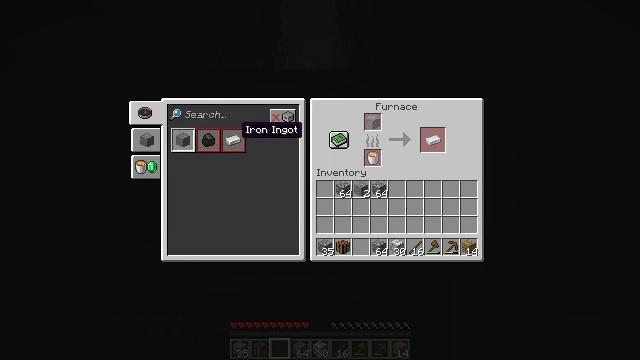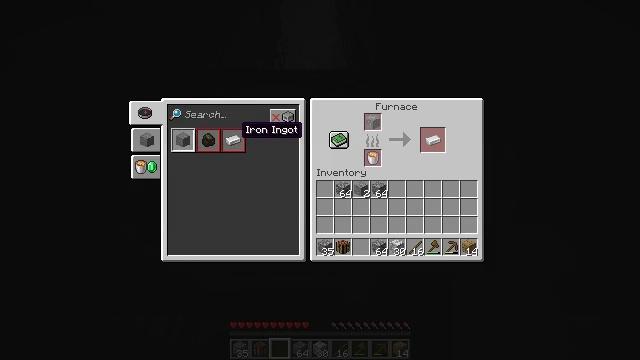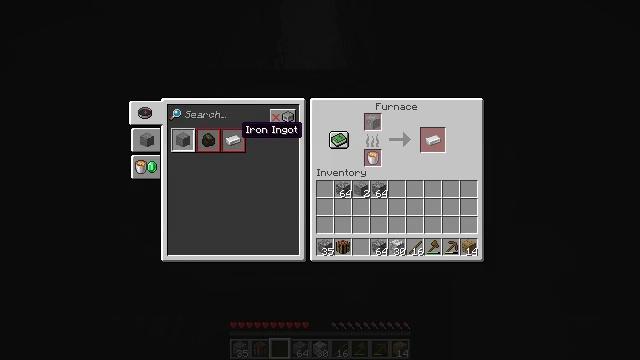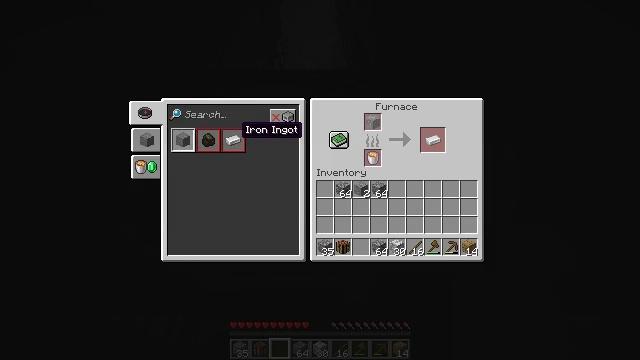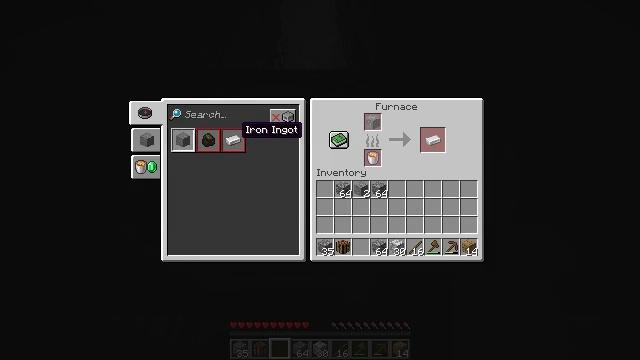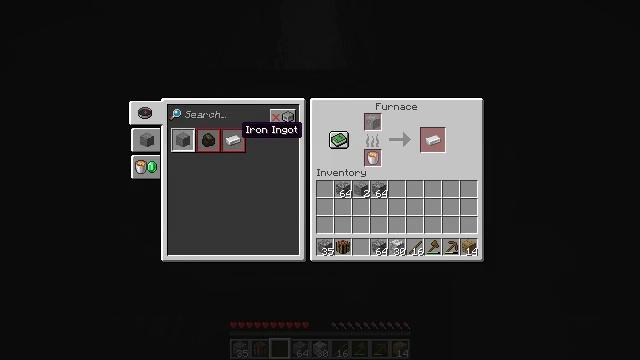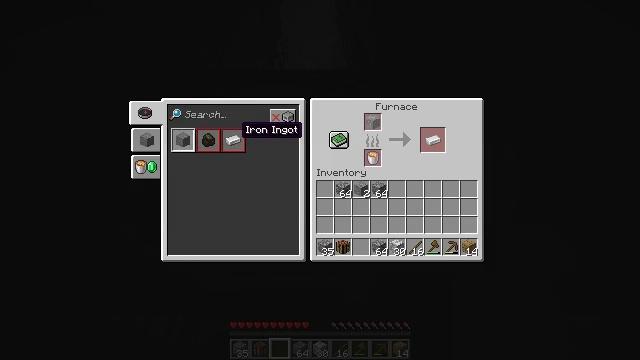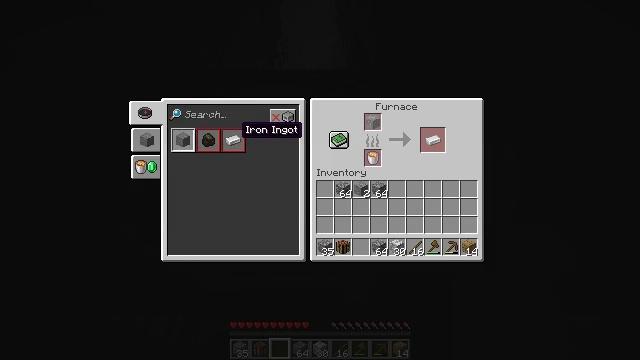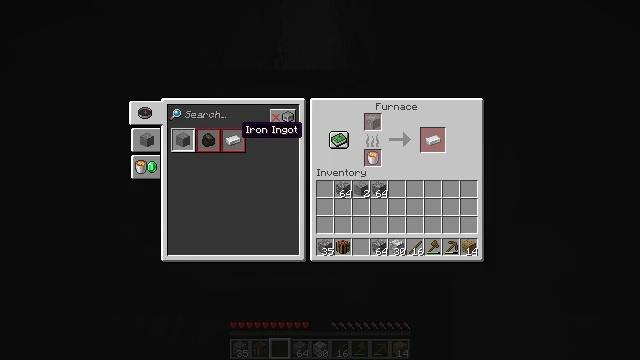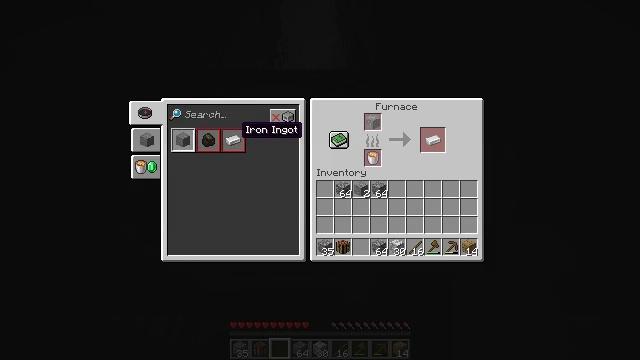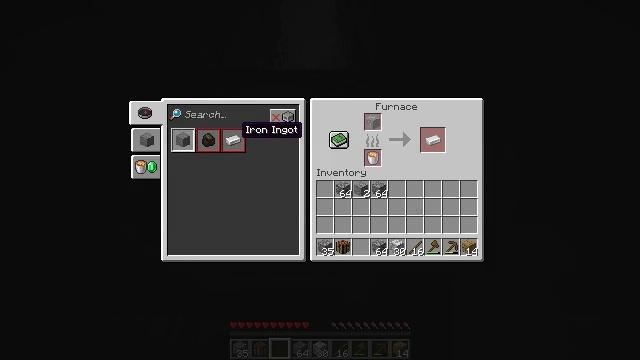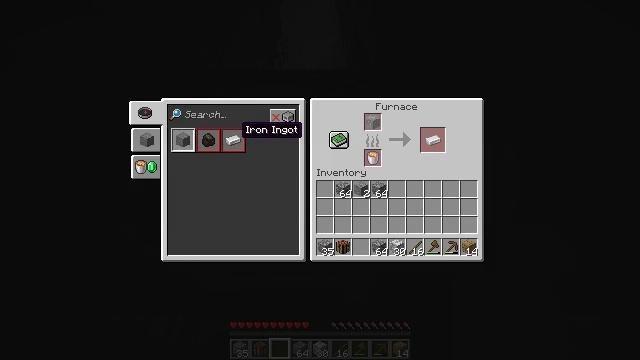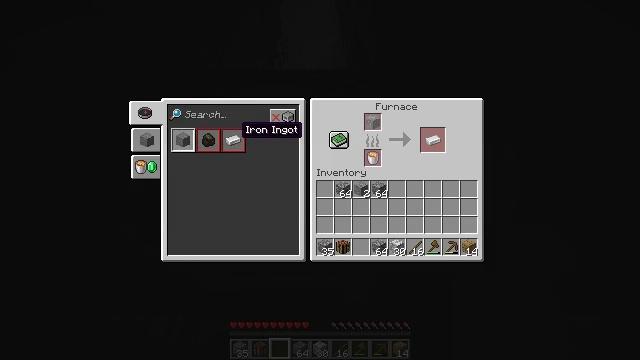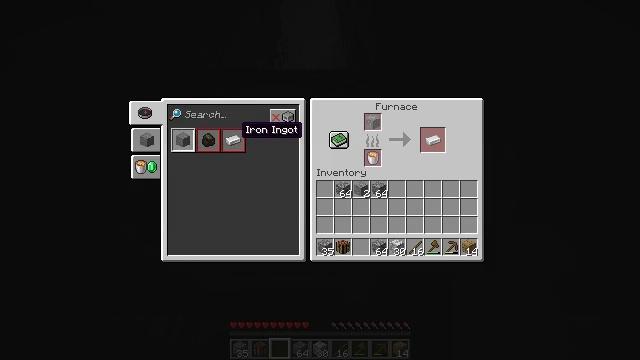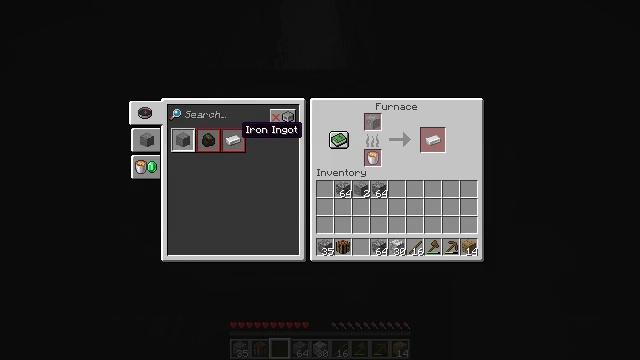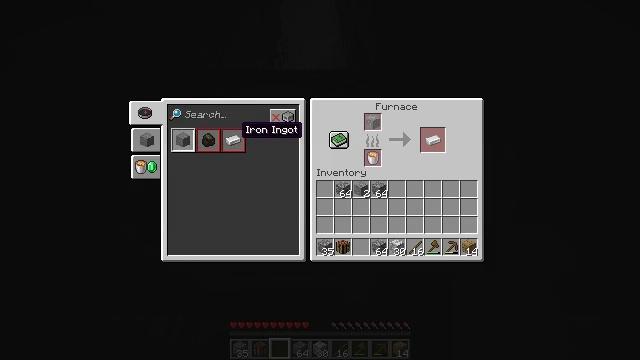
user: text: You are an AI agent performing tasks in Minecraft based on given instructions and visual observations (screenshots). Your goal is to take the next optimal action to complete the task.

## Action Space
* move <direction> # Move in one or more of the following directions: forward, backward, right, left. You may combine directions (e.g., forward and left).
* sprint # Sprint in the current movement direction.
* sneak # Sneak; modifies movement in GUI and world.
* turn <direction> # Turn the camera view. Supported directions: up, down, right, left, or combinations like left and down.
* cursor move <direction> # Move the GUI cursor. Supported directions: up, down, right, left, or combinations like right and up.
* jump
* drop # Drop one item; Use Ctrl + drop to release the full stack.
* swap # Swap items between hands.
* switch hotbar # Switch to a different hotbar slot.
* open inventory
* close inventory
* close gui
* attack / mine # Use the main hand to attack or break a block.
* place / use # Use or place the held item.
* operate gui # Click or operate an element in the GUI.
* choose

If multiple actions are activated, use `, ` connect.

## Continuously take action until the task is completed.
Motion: motion action
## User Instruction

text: Get the furnace back into your inventory.
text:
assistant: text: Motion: no_op
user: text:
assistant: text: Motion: no_op
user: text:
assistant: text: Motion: no_op
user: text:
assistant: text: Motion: no_op
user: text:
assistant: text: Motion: no_op
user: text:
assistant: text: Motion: no_op
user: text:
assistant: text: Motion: no_op
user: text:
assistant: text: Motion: no_op
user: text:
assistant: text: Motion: no_op
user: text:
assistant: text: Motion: no_op
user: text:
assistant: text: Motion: no_op
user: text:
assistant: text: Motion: no_op
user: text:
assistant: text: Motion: no_op
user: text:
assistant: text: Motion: no_op
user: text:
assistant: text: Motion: no_op
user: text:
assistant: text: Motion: no_op
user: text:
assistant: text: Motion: no_op
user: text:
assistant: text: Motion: no_op
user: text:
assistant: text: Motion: no_op
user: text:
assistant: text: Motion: no_op
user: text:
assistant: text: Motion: no_op
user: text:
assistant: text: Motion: no_op
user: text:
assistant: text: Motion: no_op
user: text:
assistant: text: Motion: no_op
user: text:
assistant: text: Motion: no_op
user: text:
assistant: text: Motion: no_op
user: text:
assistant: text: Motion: no_op
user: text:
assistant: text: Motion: no_op
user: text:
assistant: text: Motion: no_op
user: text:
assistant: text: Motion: no_op